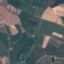
Land use / land cover: PermanentCrop